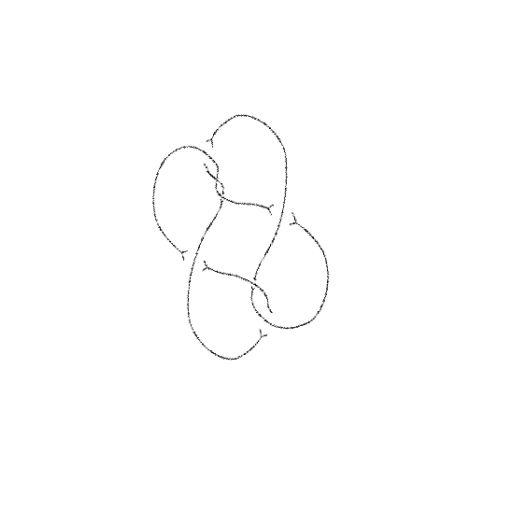
Crossing number: 7